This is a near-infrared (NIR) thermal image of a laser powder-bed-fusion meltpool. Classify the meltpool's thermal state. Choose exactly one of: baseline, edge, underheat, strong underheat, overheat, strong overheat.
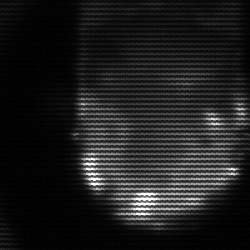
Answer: baseline